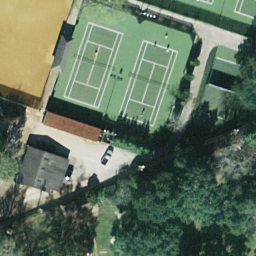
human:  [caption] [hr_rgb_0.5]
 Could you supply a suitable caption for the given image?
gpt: Two tennis courts arranged neatly with many plants surrounded .

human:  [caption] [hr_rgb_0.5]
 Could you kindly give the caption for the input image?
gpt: There are two tennis courts surrounded by some plants .

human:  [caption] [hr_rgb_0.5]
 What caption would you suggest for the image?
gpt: There are two tennis courts arranged neatly and surrounded by many plants .

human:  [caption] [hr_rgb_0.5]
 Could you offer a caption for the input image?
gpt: Two tennis courts are surrounded by some many plants .

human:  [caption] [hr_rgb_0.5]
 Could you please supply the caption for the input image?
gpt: There are two tennis courts arranged neatly and surrounded by many plants .